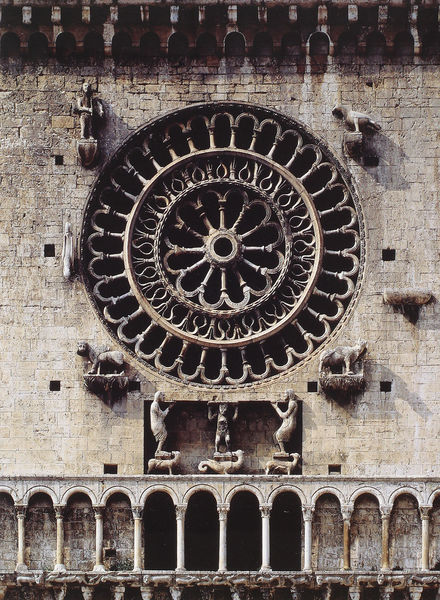
Titel: Westfassade des Doms San Rufino
Künstler: Giovanni da Gubbio
Standort: Assisi, S. Rufino, Dom (EU - I - Toskana)
Schlagwörter: schatten, vogel, weiß, menschen, fenster, licht, stützen, säule, säulen, tiere, wand, stein, steine, tragen, kirche, rund, skulptur, relief, fassade, mauer, figuren, detail, podest, foto, fotografie, bögen, dom, münster, löcher, kathedrale, kapitell, fries, skulpturen, statuen, sandstein, gotisch, rosette, viereckig, drache, kreuzgang, romanisch, mauersteine, figure, tragende, romansich